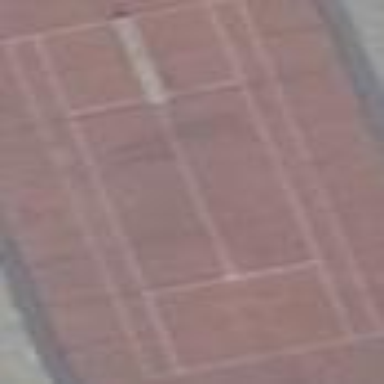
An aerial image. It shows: Tennis court on pitch.